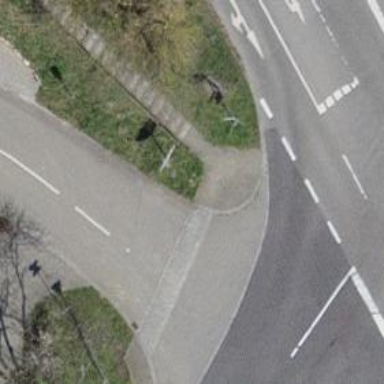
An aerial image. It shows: Footway made of paving stones.